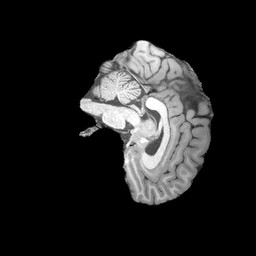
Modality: T1w
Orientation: sagittal
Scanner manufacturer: siemens
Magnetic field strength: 3 T
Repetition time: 2.08 s
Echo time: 0.00464 s